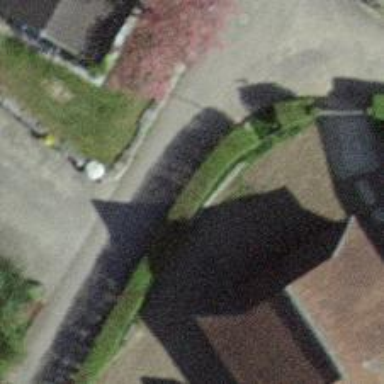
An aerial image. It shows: Hedge acting as barrier.